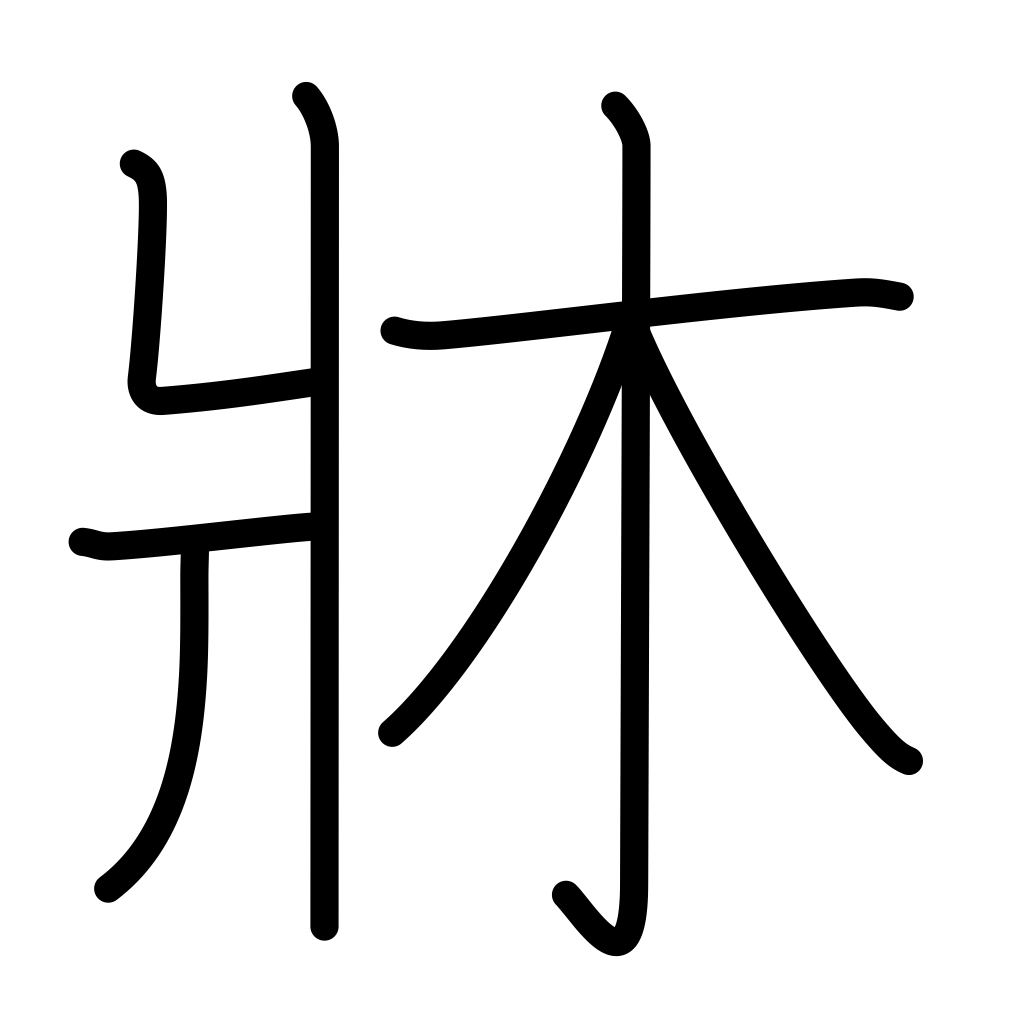
Meaning: bed, couch, bench, chassis